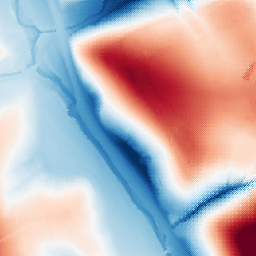
Category: classical
Decomposition family: gaussian_anisotropic
Decomposition parameters: sigma_x: 50
sigma_y: 50
Upsampling method: regularized
Upsampling parameters: scale: 4
lambda_reg: 0.1
Upsampling scale: 4